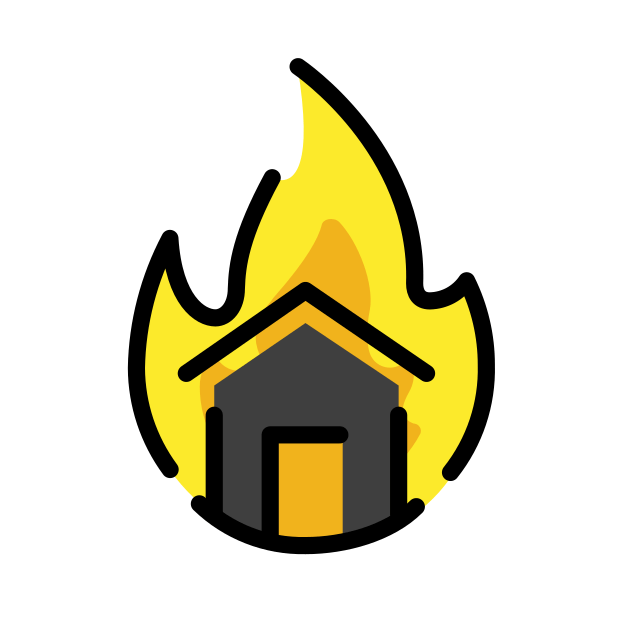
structural fire